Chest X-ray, AP view. Patient: 45 years old, sex M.
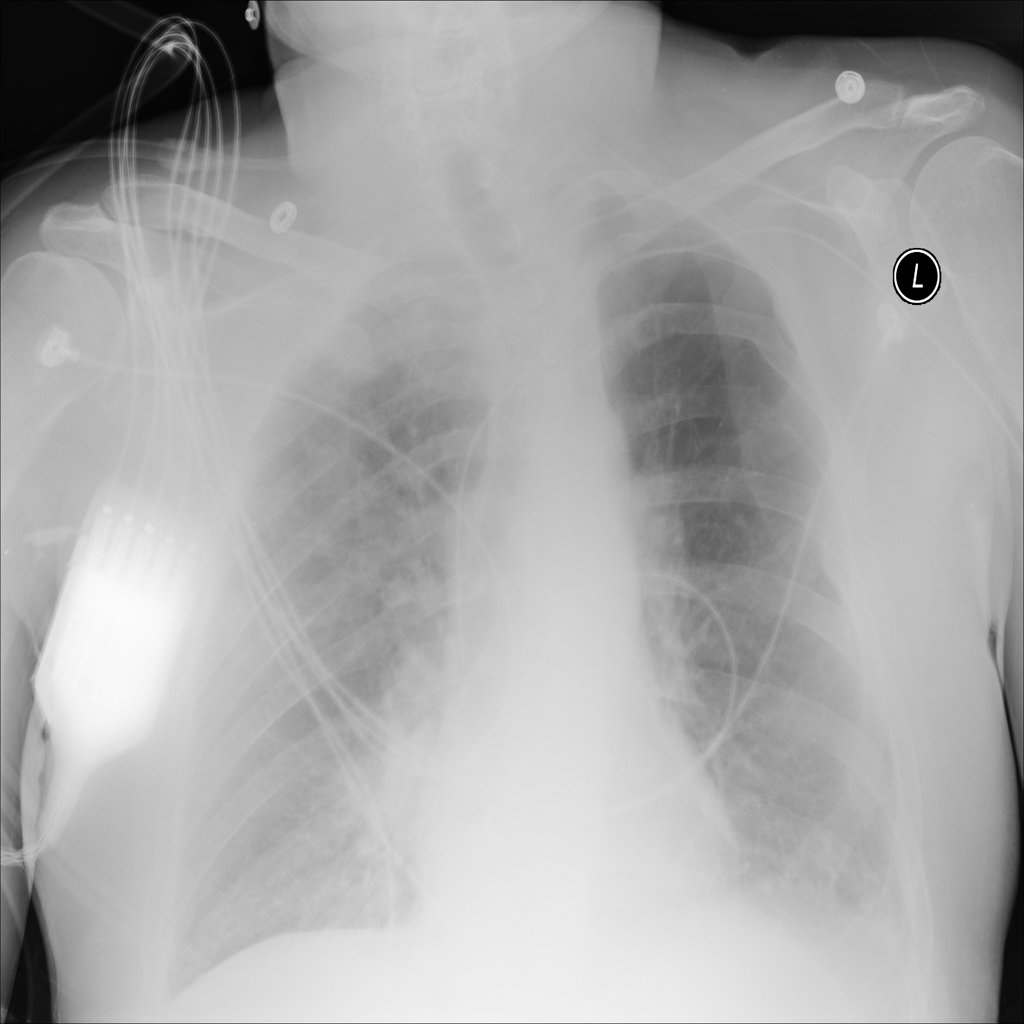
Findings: Atelectasis, Infiltration